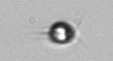
Label: Acanthoica_quattrospina